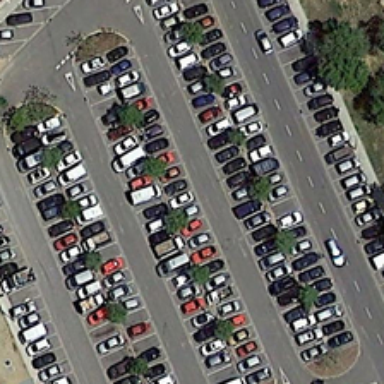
Many cars are orderly parked in a large parking lot near some green trees .